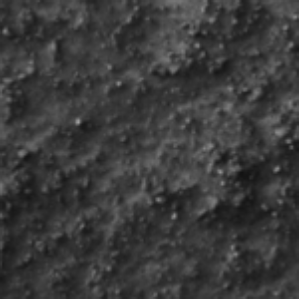
Label: frost